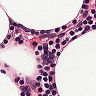
Metastatic tissue present: no